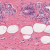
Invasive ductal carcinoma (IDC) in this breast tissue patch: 0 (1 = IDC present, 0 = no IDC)